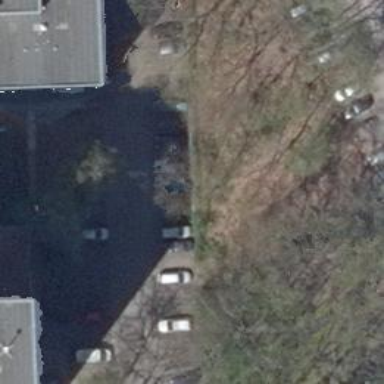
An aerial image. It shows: Parking area with paving stones.